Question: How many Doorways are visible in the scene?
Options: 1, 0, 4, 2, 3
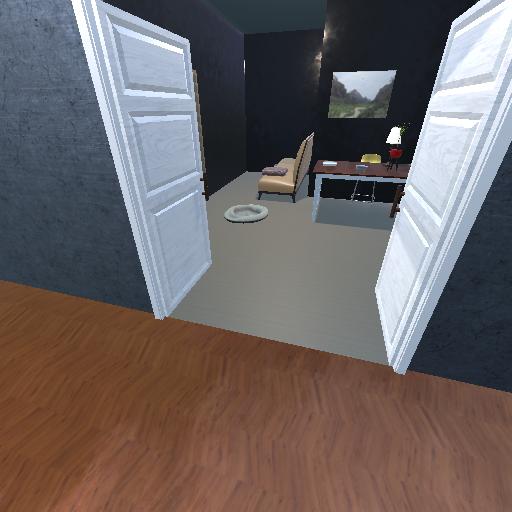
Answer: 1